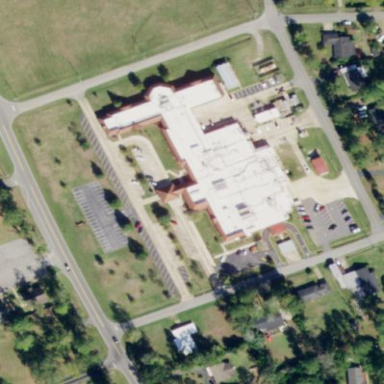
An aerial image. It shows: Healthcare facility identified as hospital.